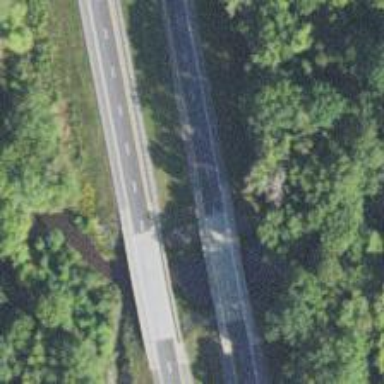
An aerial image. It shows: Beam-structured bridge on trunk highway.